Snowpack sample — Snodgrass Mountain, Crested Butte, Colorado (2/4/25, 12:06 PM MST)
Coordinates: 38.923, -106.968
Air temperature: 35 °F
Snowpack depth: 80 cm
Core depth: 50 cm
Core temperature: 30.2 °F
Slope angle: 14°, slope face: 78°
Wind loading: low
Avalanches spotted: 0
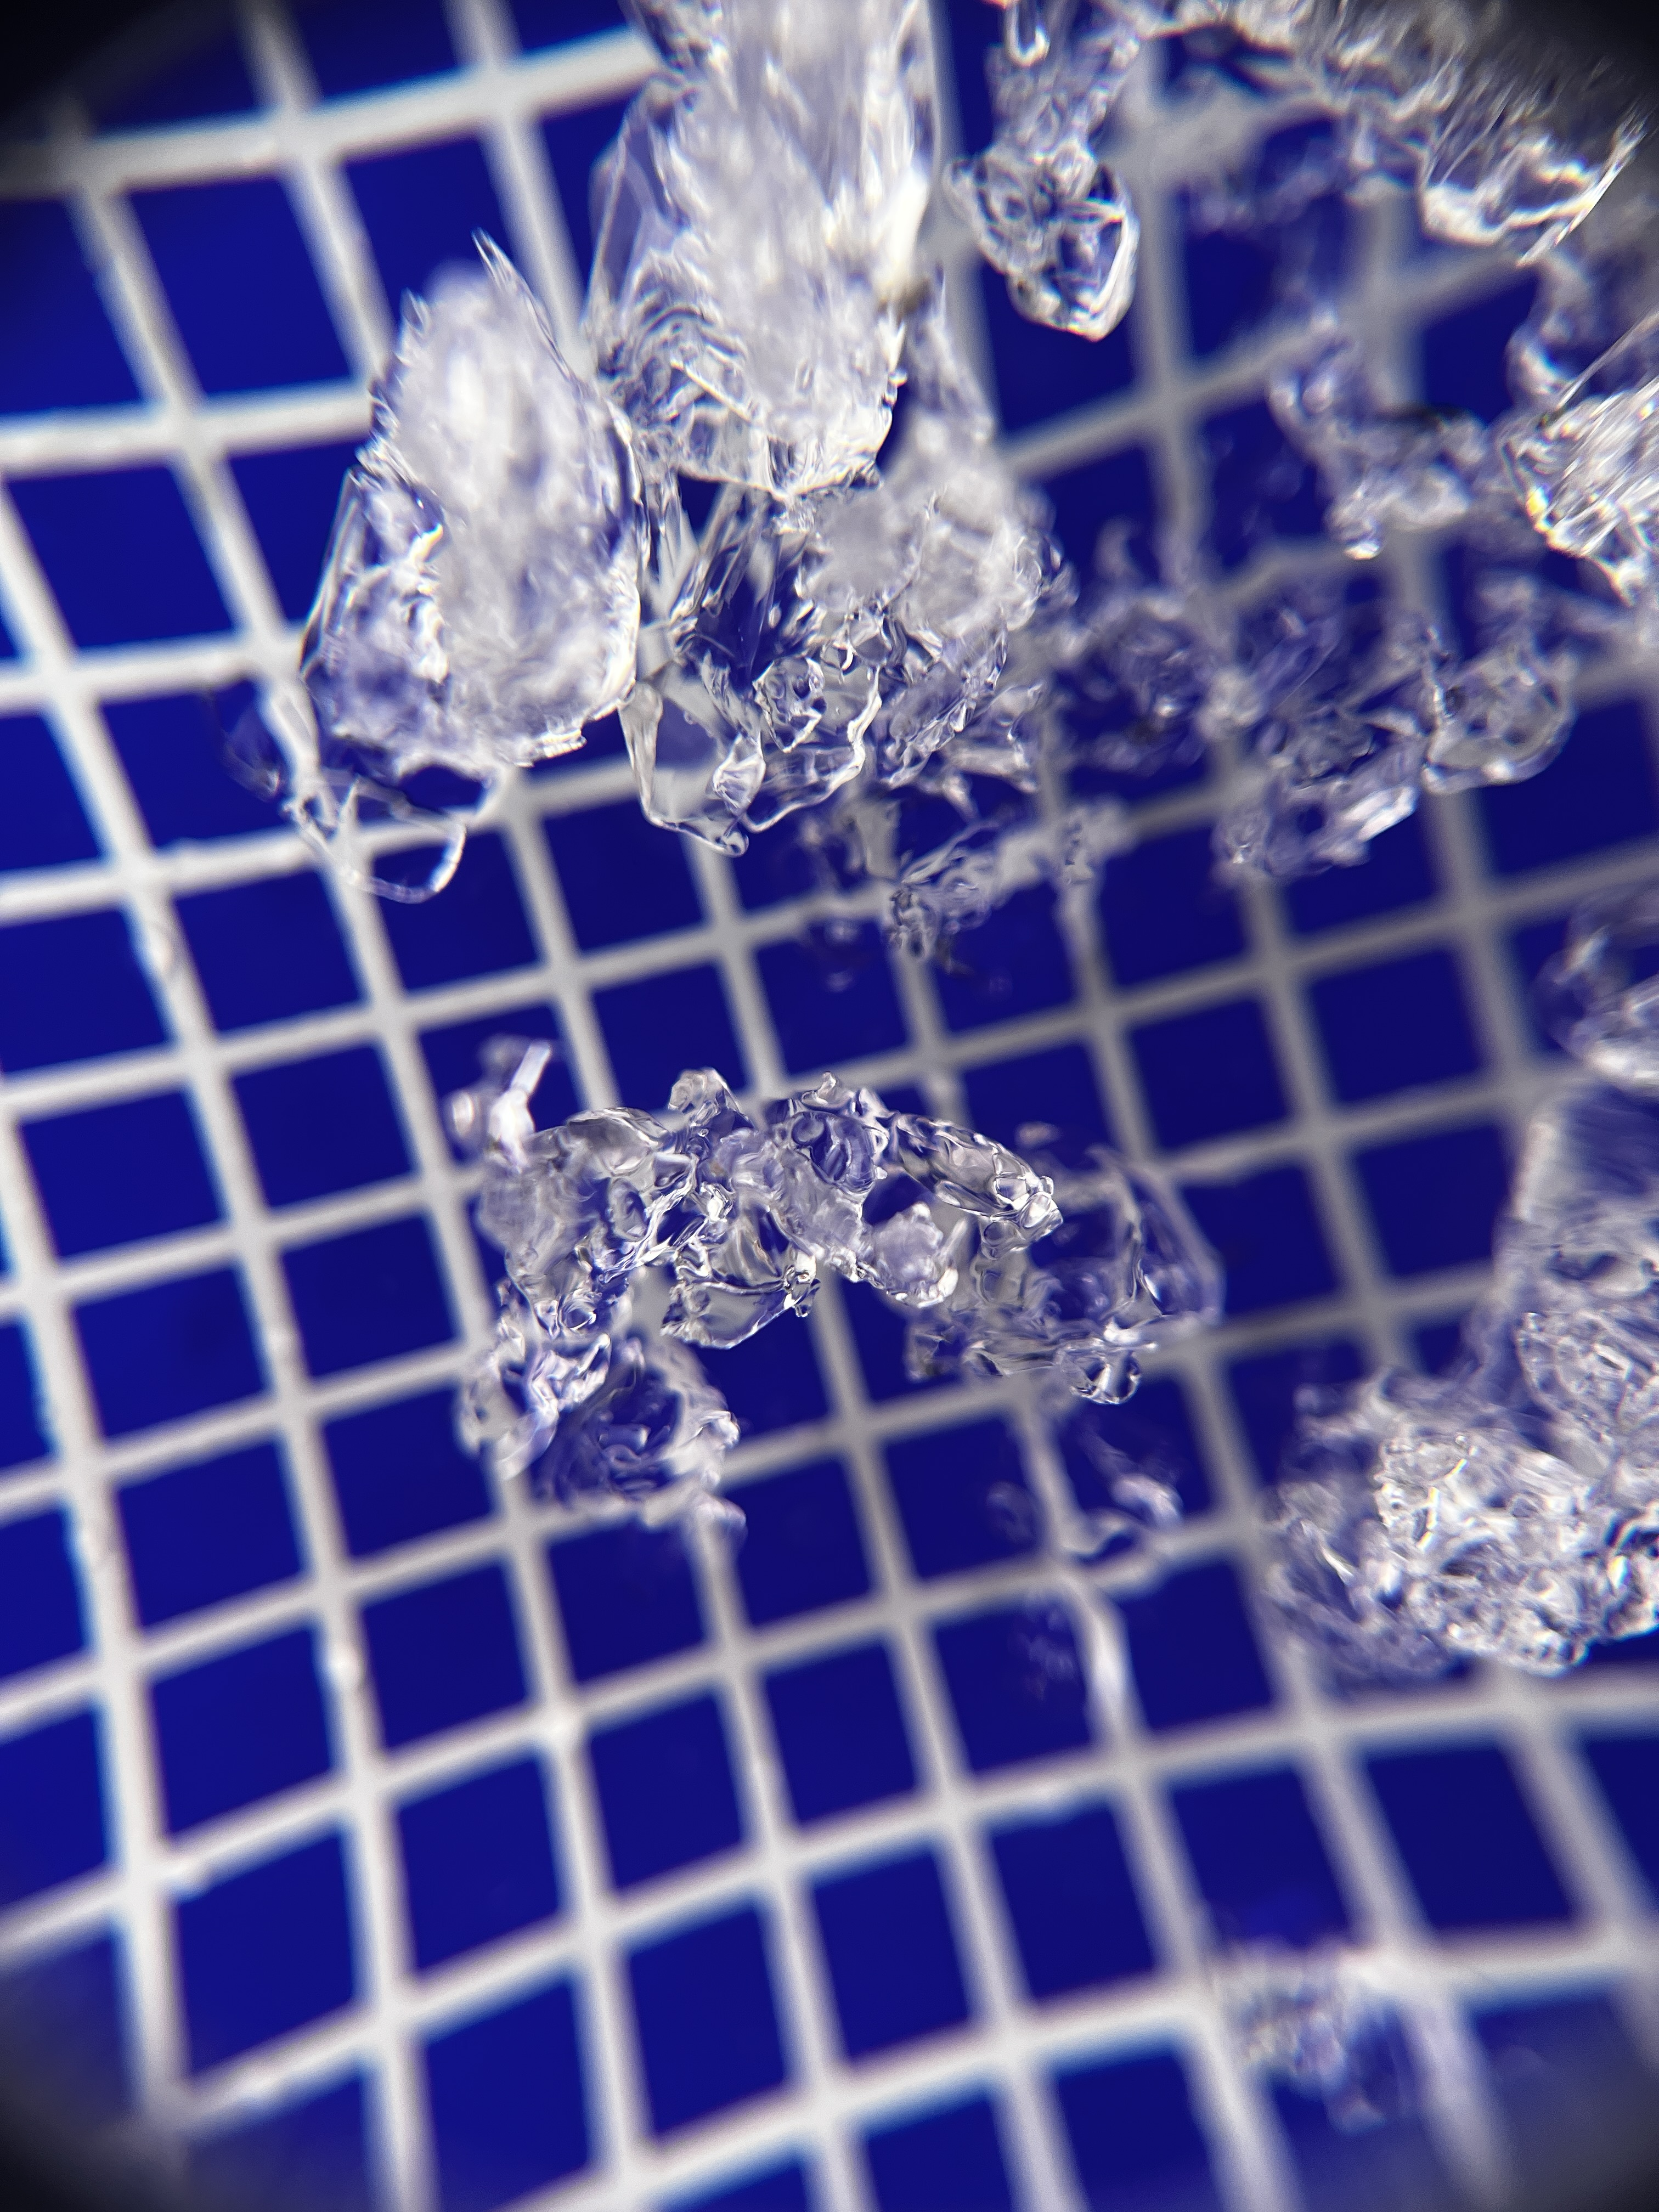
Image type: magnified_profile
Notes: No avalanches nearby, unusually warm weather for the last month reported by residents, Collected 25 yards from treeline